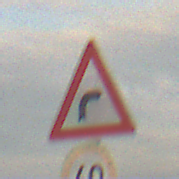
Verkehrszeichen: KurveRechts
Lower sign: Geschwindigkeit60
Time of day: SunriseSunset
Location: Outdoor (RoadRail)
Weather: PartlyCloudy
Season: NotSpecified
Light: Natural